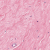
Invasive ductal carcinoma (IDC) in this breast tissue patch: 0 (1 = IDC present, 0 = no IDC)